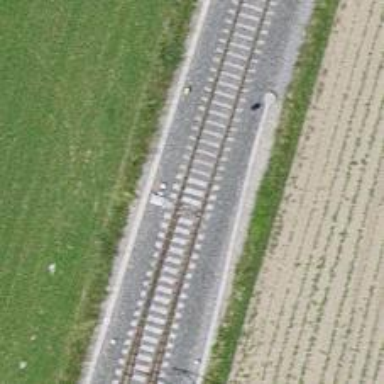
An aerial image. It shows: Railway switch.